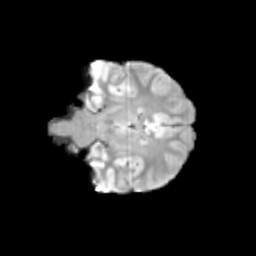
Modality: T2w
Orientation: coronal
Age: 10
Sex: female
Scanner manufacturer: siemens
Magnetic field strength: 3 T
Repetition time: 3.8 s
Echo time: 0.07 s